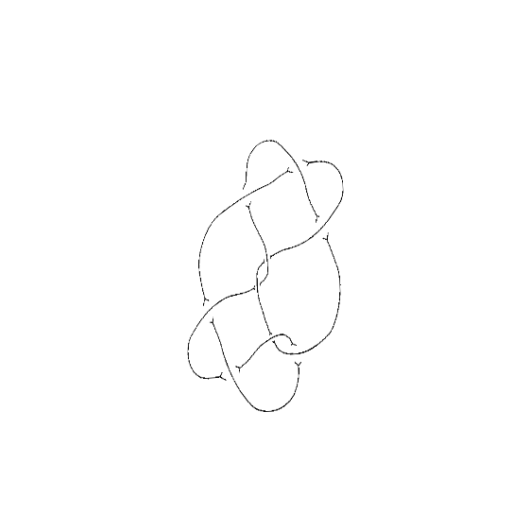
Crossing number: 9